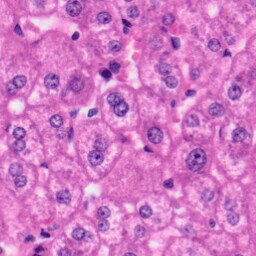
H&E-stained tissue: Liver